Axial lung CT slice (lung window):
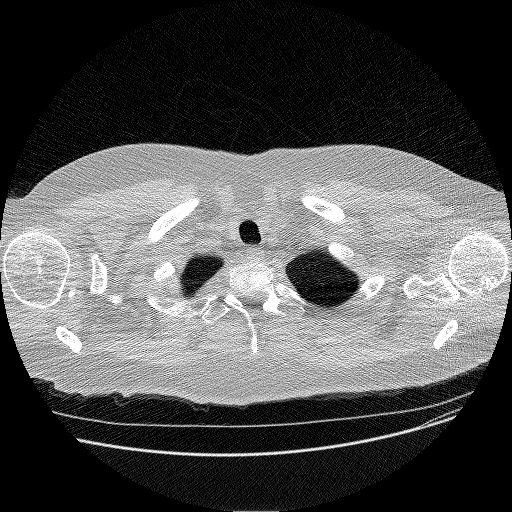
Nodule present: no